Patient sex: M
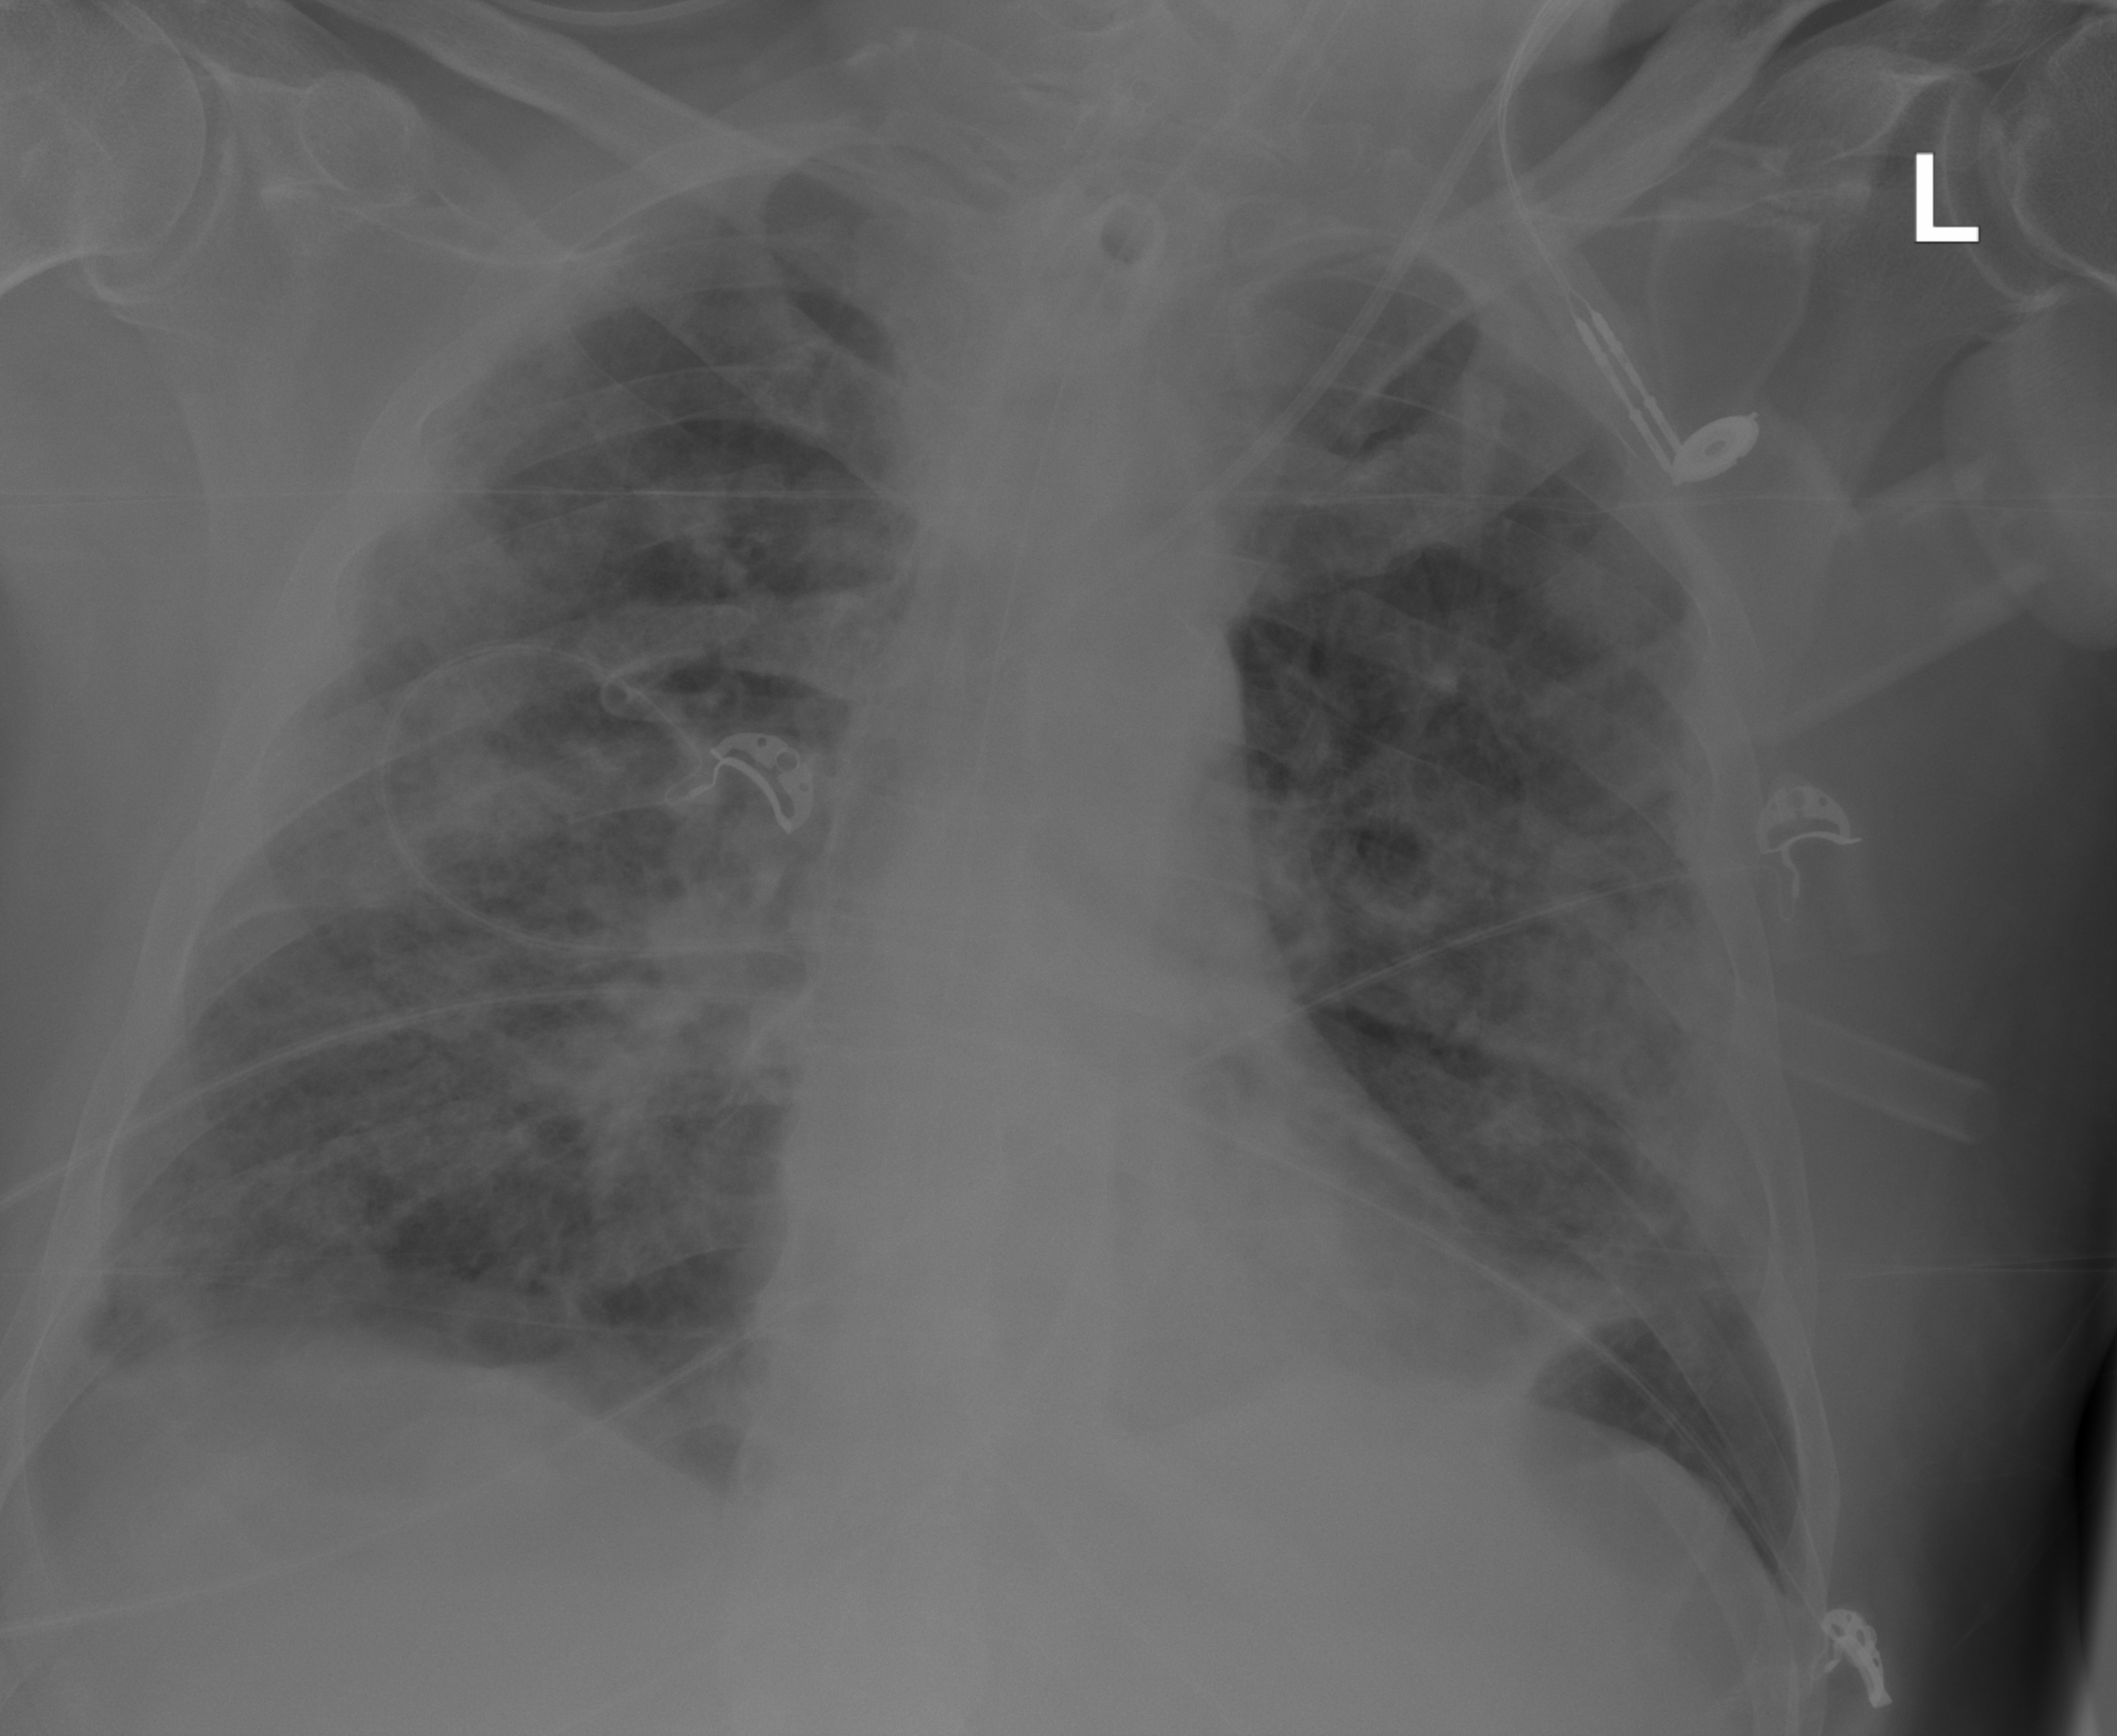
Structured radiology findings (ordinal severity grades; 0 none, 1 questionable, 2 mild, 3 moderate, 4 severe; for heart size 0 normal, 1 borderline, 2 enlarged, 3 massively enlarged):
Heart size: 2
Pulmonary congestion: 0
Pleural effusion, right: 2
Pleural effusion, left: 0
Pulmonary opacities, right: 3
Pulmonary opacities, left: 3
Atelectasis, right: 2
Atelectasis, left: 3